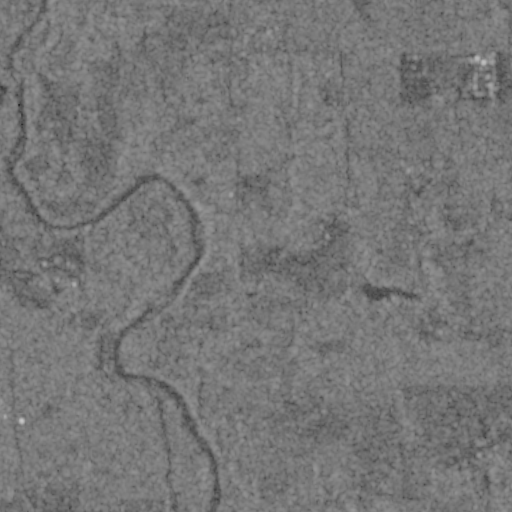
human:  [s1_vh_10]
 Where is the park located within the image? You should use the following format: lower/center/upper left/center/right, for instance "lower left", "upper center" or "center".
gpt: The park is located in the center right of the image.
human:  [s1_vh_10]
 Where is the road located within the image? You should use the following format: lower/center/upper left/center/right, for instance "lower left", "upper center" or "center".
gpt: There is no road in the image.

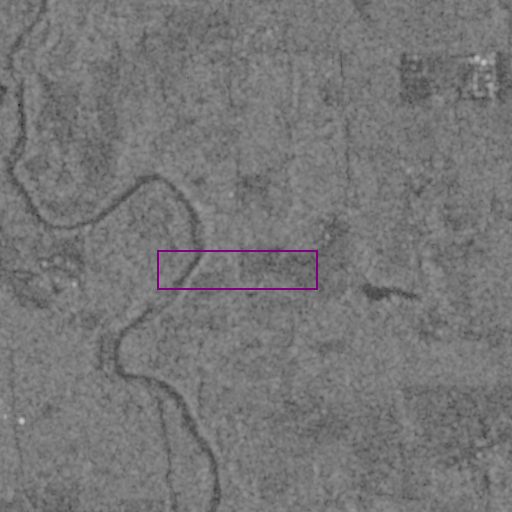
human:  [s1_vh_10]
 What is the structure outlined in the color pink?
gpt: There is no pink outline.
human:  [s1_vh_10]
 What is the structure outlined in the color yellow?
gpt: There is no structure outlined in yellow.